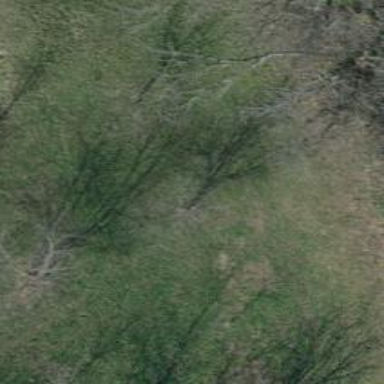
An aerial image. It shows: Beautiful tree in nature.